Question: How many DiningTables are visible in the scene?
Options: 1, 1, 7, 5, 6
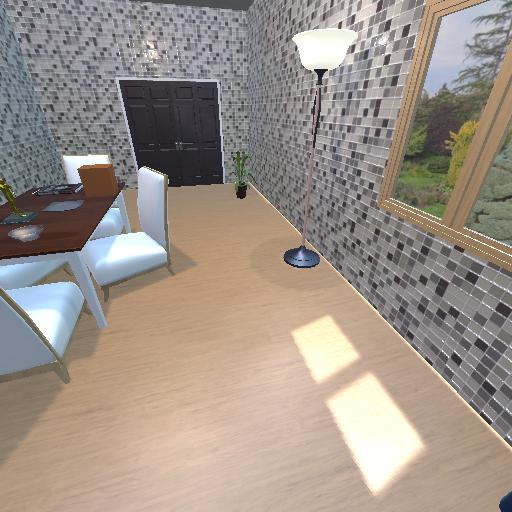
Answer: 1